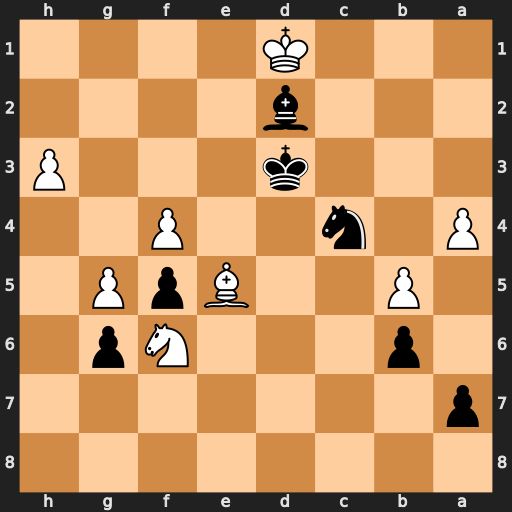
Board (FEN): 8/p7/1p3Np1/1P2BpP1/P1n2P2/3k3P/3b4/3K4
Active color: b
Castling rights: -
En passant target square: -
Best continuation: Ne3#